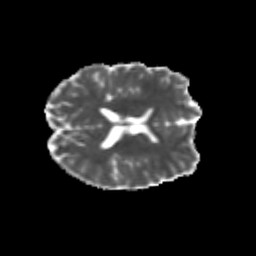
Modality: MD
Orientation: axial
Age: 24
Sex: male
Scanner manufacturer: siemens
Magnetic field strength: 3 T
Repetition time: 3.5 s
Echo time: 0.113 s